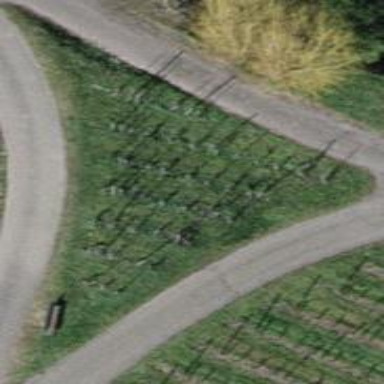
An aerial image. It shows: Vineyard where grapes are grown.